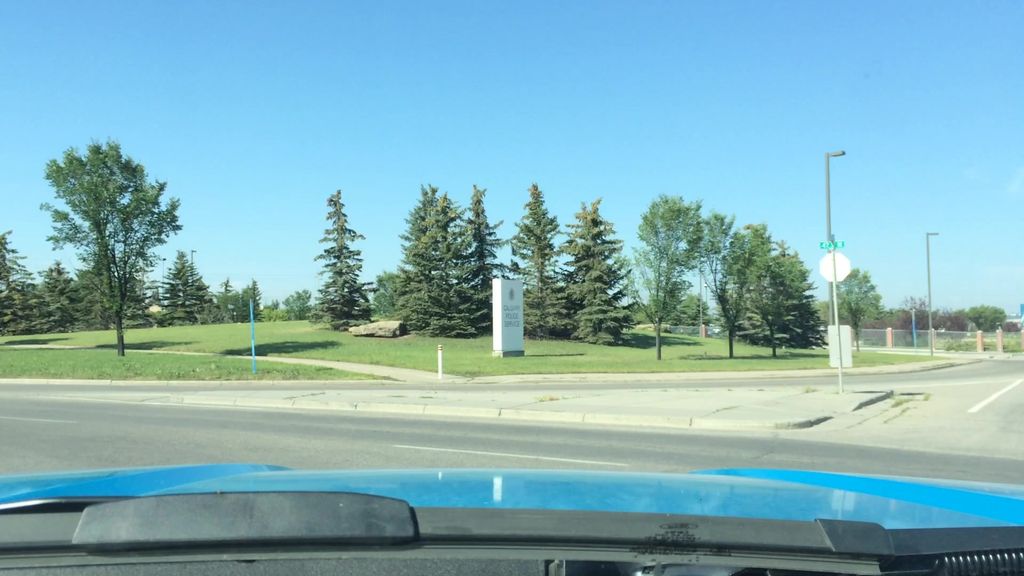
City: calgary